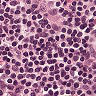
Metastatic tissue present: no